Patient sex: F
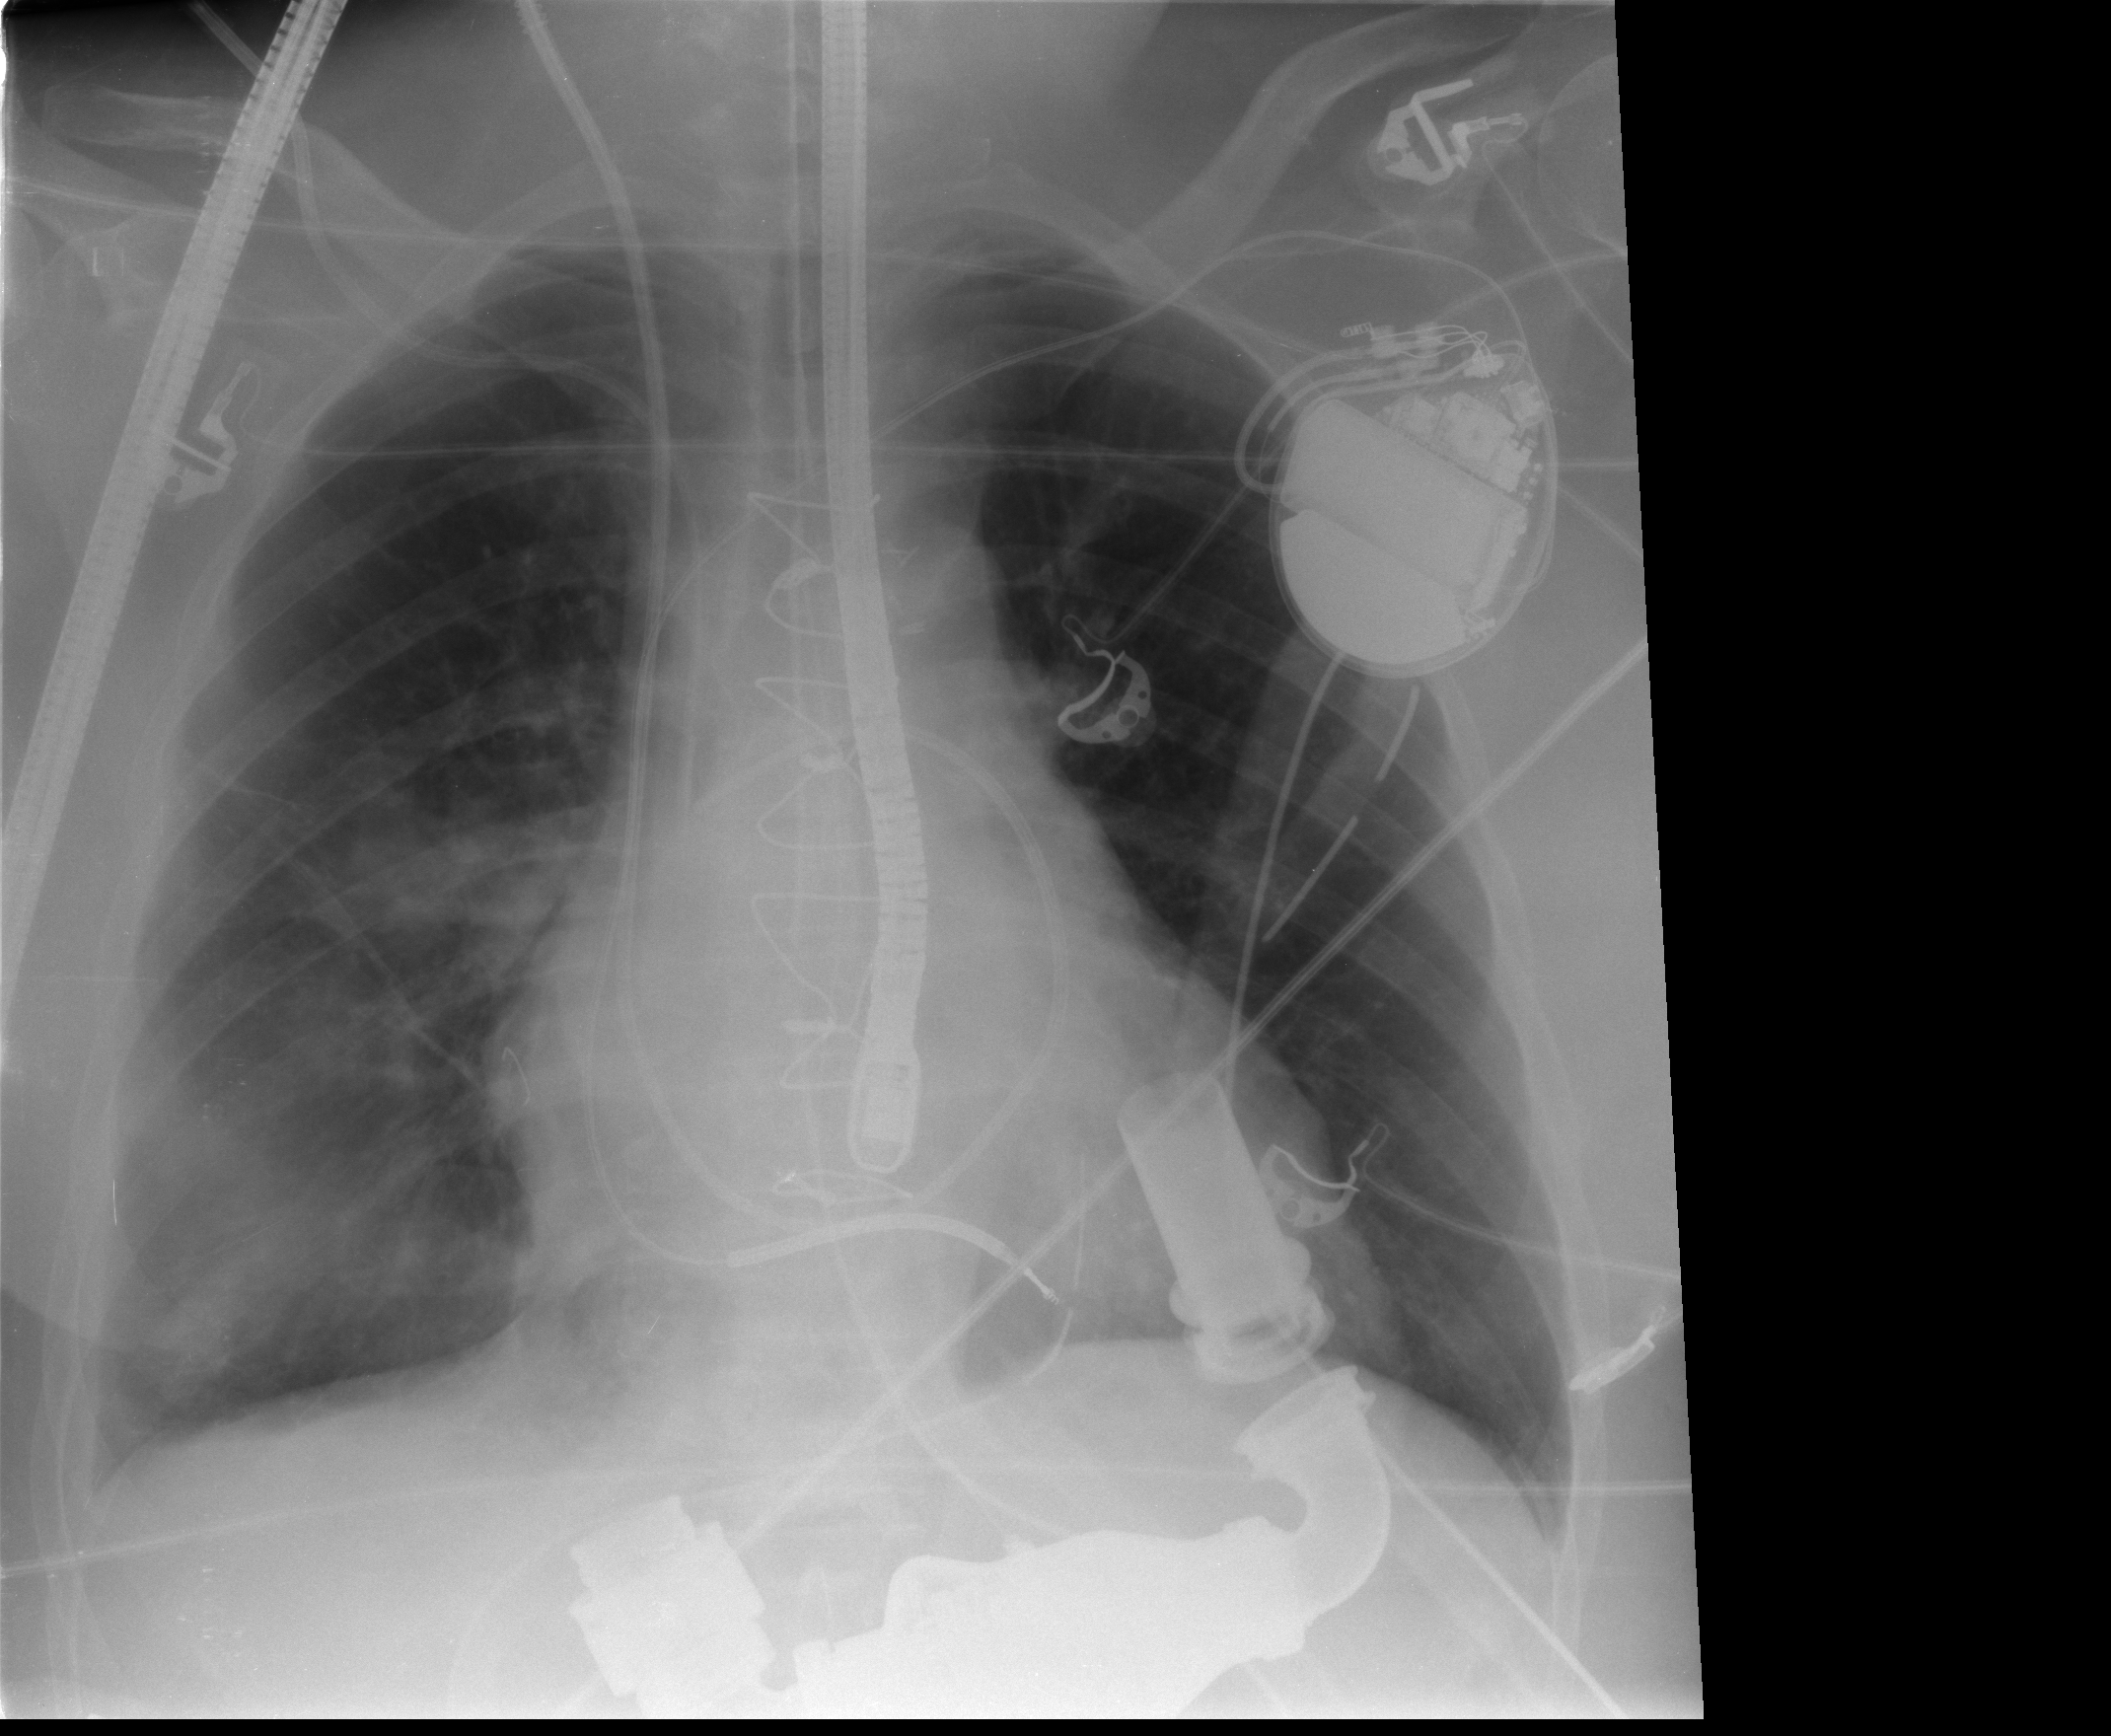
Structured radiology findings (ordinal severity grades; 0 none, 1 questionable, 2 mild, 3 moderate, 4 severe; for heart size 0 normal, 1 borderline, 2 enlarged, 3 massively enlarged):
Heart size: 3
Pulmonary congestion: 2
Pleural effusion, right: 2
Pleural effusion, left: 0
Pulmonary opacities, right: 2
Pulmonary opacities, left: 0
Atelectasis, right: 2
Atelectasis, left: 0